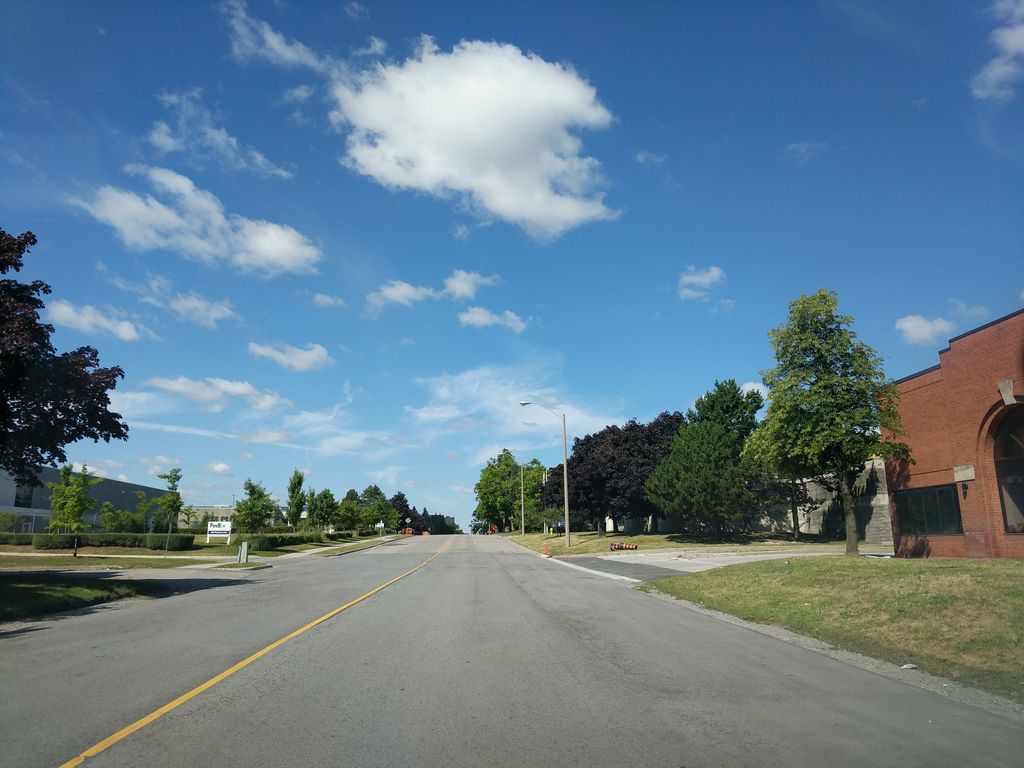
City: toronto